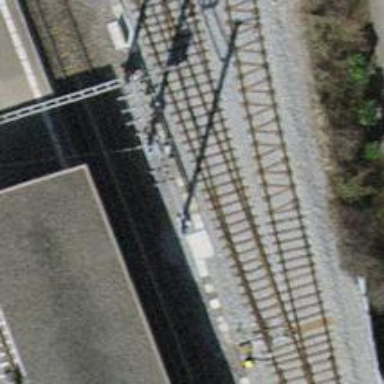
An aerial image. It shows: Single-track electrified railway siding with contact line for service.